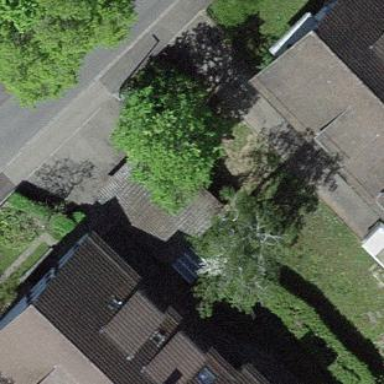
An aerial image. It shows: Group of garages.